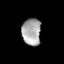
Tissue: prostate
Cell type: Myeloid cells
Senescence score: 0.2492
Nuclear area (px): 492
Mean DAPI intensity: 170.994